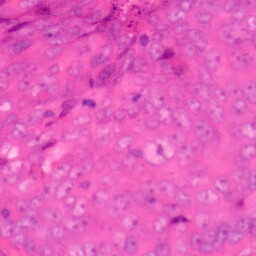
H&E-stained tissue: Colon